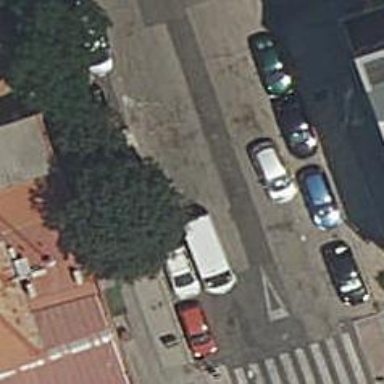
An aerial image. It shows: Motorcycle parking area.